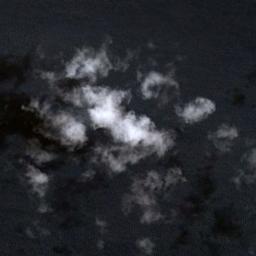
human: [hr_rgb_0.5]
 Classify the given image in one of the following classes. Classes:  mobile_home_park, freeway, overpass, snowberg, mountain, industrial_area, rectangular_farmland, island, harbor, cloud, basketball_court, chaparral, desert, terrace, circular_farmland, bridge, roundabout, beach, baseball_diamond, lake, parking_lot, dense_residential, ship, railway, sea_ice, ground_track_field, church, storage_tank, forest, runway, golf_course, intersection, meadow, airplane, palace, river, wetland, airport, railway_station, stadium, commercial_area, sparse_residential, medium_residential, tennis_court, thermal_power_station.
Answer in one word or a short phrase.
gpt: cloud